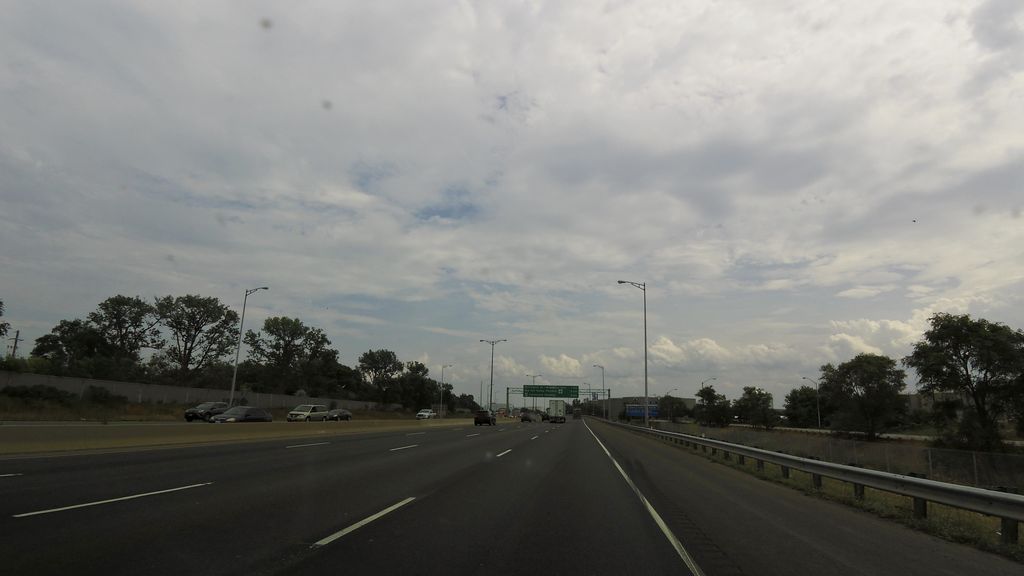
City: hamilton